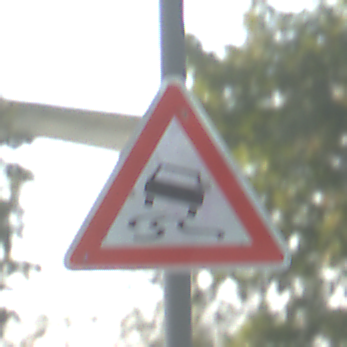
Verkehrszeichen: SchleuderOderRutschgefahr
Umgebung: Outdoor, Suburban
Tageszeit: MorningAfternoon
Wetter: PartlyCloudy
Licht: Natural
Jahreszeit: NotSpecified
Kontrast: HighContrast